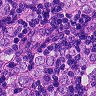
Metastatic tissue present: yes